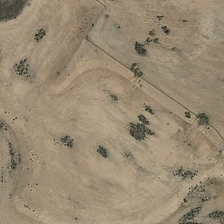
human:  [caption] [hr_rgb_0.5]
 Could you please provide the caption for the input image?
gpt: some green spots are scattered in a piece of khaki bareland .

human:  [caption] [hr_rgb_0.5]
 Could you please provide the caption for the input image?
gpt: some green spots are scattered in a piece of khaki bareland .

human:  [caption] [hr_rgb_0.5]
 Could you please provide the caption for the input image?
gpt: some green spots are scattered in a piece of khaki bareland .

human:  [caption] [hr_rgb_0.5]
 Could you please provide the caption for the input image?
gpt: some green spots are scattered in a piece of khaki bareland .

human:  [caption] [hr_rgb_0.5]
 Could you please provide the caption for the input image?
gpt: some green spots are scattered in a piece of khaki bareland .